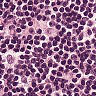
Metastatic tissue present: no